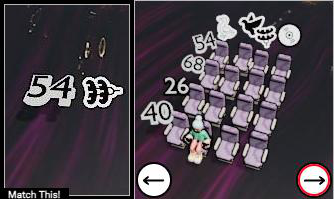
Task: seats
Answer: no